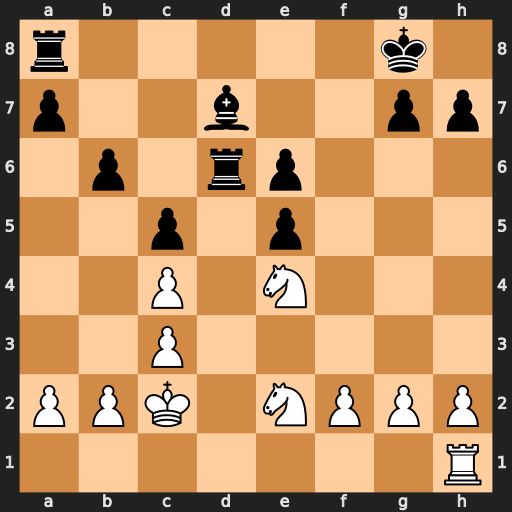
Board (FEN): r5k1/p2b2pp/1p1rp3/2p1p3/2P1N3/2P5/PPK1NPPP/7R
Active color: w
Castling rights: -
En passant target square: -
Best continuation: Nxd6